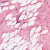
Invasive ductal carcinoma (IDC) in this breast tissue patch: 0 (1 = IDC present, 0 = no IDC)